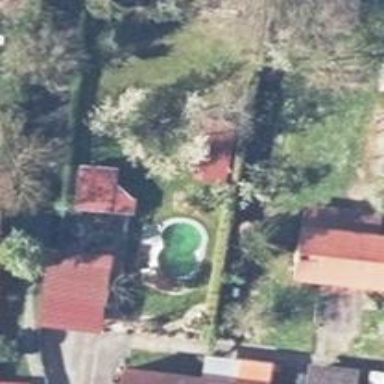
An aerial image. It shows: Swimming pool located in leisure land.